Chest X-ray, AP view. Patient: 30 years old, sex M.
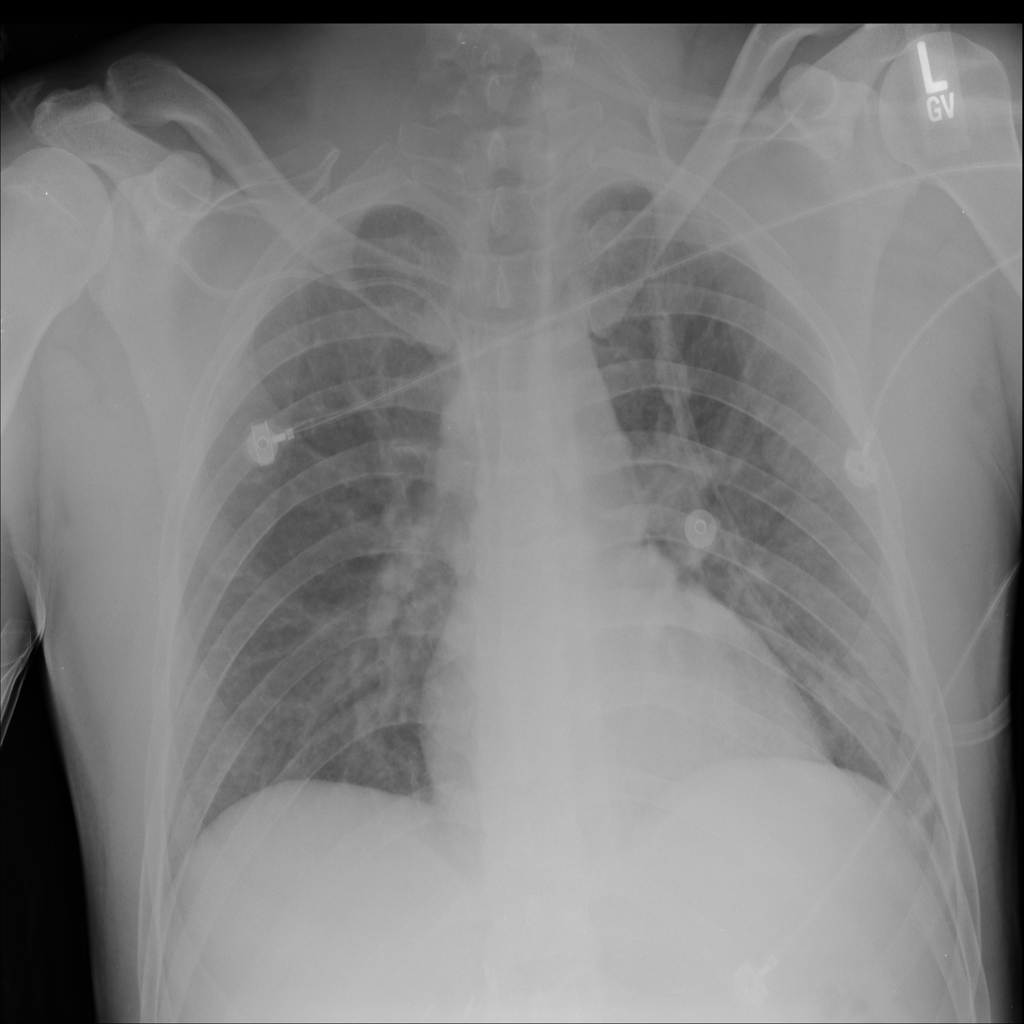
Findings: No Finding